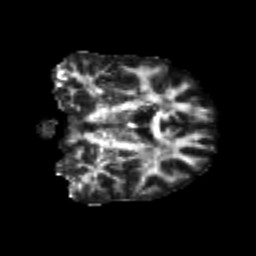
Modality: FA
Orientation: coronal
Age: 22
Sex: male
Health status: healthy
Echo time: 0.074 s